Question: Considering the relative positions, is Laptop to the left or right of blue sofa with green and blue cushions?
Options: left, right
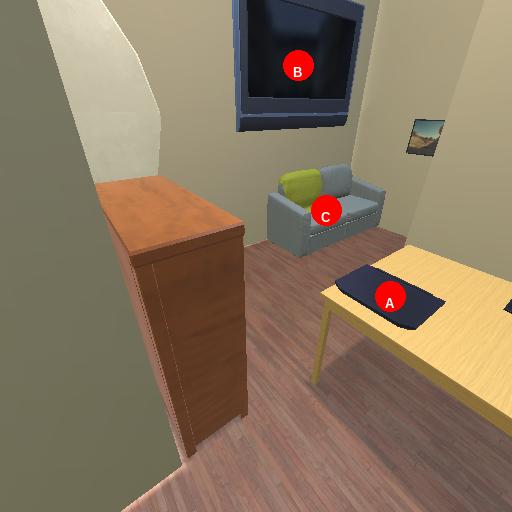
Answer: left